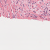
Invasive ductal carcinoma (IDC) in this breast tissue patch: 1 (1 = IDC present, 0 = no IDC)